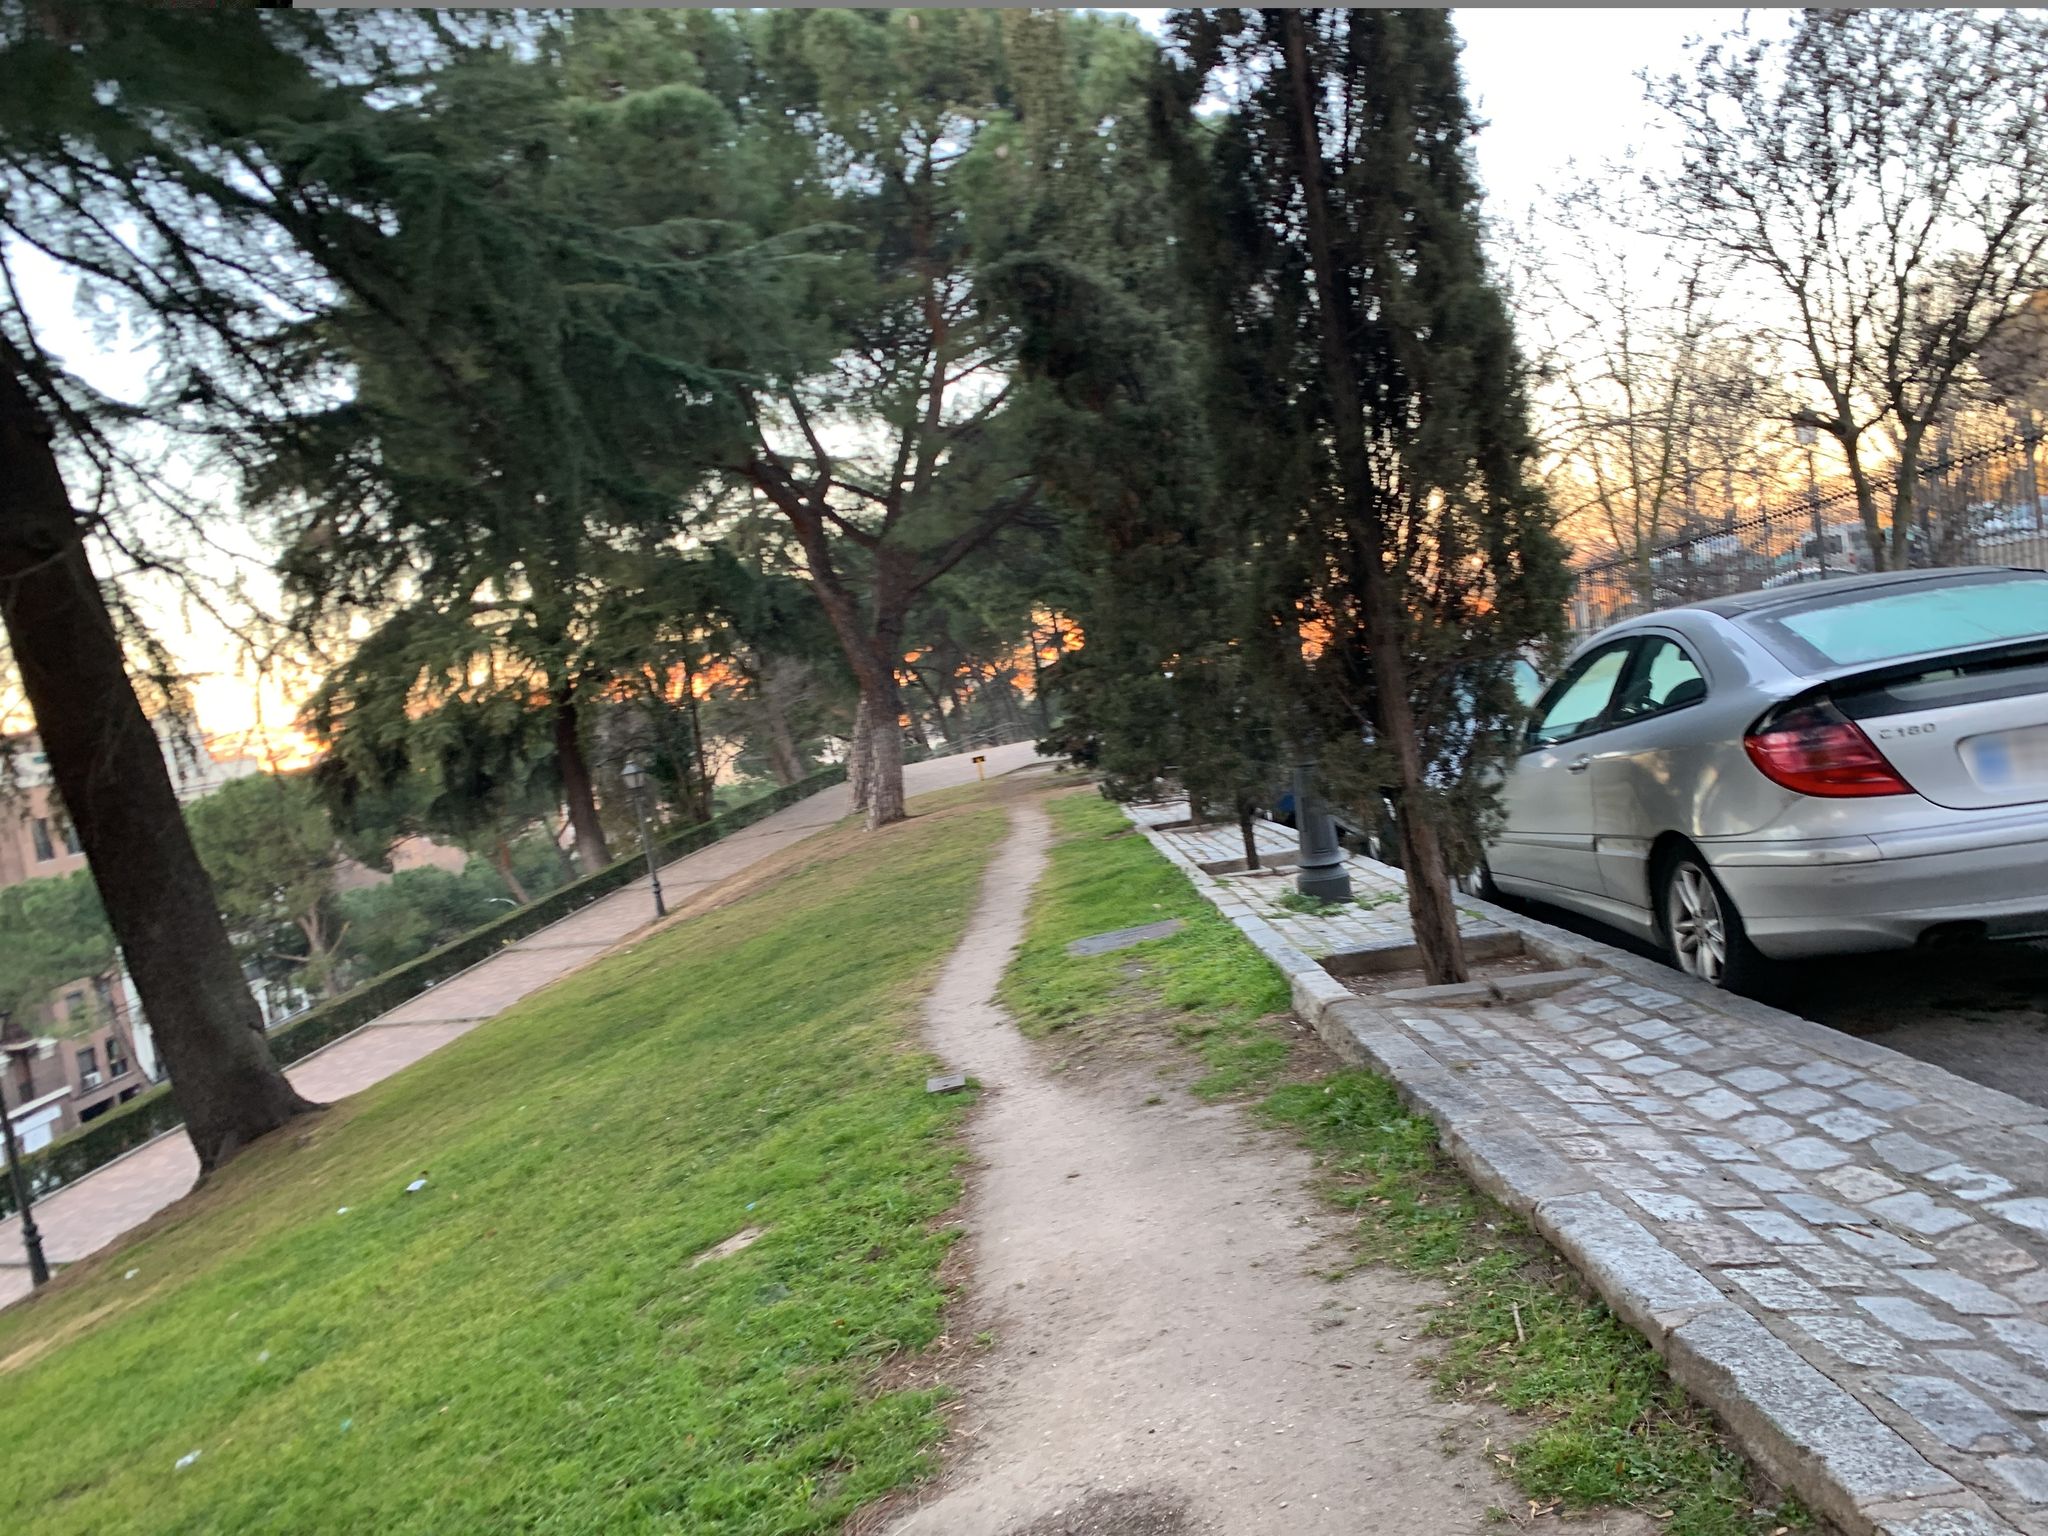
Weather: clear
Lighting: day
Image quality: good
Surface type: walking surface
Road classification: steps, pedestrian, service
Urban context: urban centre
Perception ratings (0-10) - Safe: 5.8, Lively: 5.21, Beautiful: 8.84, Boring: 3.32, Depressing: 1.95, Wealthy: 7.52